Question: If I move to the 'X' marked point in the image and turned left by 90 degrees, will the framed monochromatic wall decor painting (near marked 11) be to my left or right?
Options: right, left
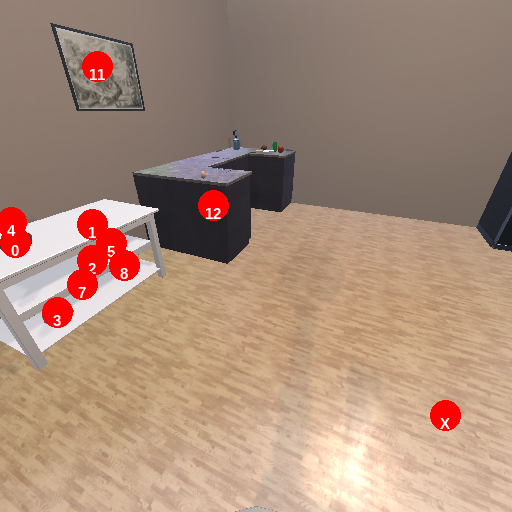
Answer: right